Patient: sex F, age 59
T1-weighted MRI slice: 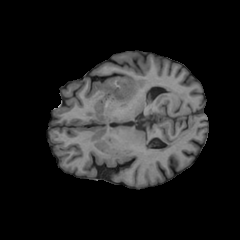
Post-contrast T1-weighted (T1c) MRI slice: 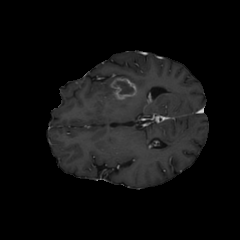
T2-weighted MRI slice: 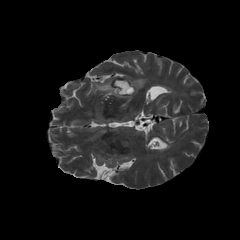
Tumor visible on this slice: yes
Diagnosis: Glioblastoma, IDH-wildtype
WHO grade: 4